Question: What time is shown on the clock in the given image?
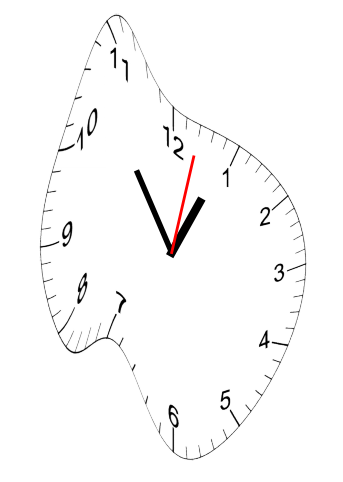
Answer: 12:54:02